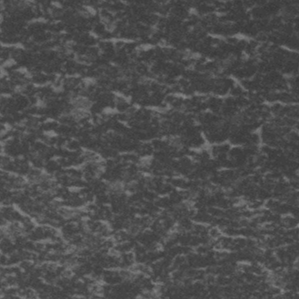
Label: frost